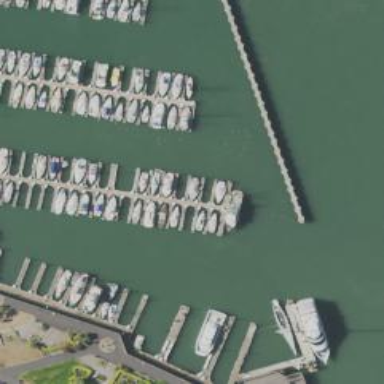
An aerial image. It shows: Man-made pier.